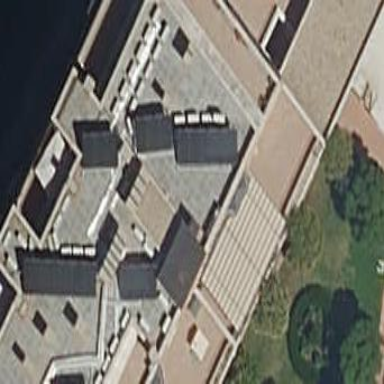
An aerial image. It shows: Part of building.